Aerial crown-view tile of a tropical tree (Barro Colorado Island, Panama), acquired 20250124:
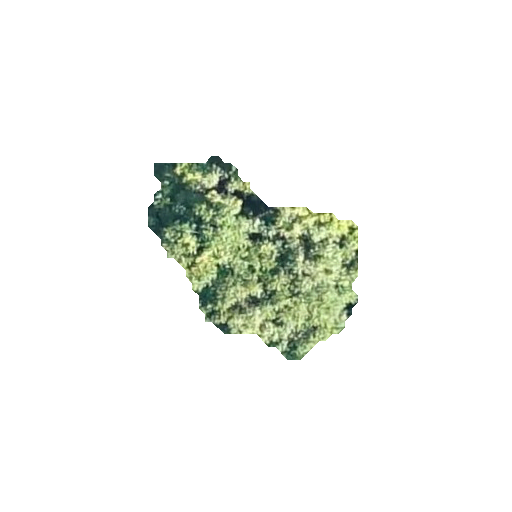
Species: Protium stevensonii
GBIF accepted scientific name: Tetragastris panamensis
Crown area: 39.428 m²